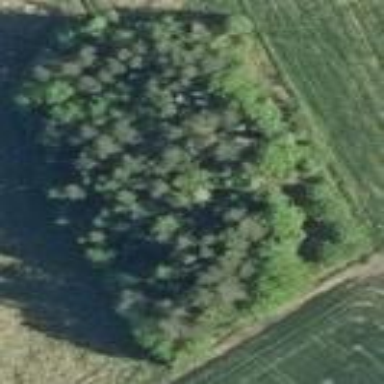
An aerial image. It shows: Forest area.